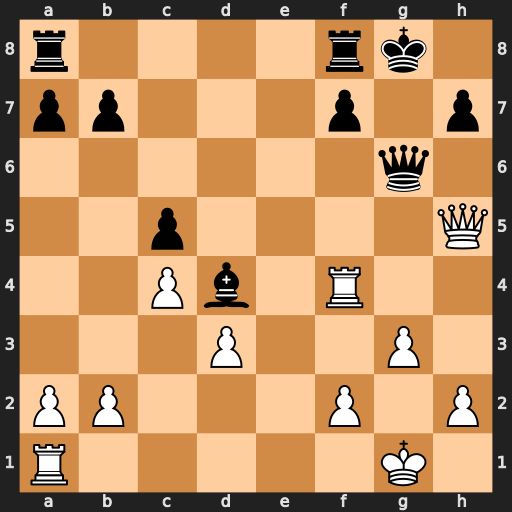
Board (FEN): r4rk1/pp3p1p/6q1/2p4Q/2Pb1R2/3P2P1/PP3P1P/R5K1
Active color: w
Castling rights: -
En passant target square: -
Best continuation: Rg4 Kh8 Rxg6